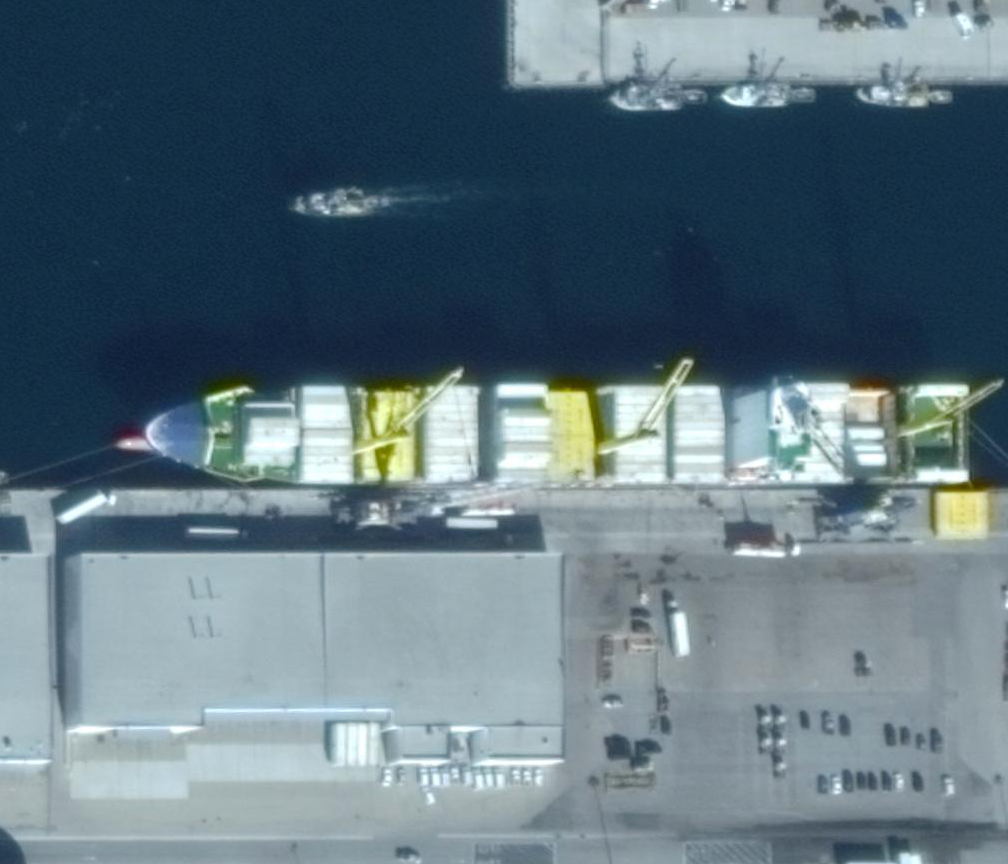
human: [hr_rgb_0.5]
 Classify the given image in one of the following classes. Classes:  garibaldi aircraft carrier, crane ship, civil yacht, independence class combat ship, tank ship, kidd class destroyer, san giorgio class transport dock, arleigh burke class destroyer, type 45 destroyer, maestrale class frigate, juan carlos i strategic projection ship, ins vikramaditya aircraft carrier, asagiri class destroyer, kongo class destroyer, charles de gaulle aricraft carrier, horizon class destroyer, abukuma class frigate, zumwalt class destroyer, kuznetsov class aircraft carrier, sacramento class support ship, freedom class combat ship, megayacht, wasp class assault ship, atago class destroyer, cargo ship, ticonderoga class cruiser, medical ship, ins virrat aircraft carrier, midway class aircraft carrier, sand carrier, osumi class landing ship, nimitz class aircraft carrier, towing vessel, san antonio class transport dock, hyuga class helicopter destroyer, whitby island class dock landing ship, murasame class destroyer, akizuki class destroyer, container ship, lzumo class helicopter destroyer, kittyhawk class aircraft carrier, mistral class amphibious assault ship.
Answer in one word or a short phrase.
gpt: Container ship